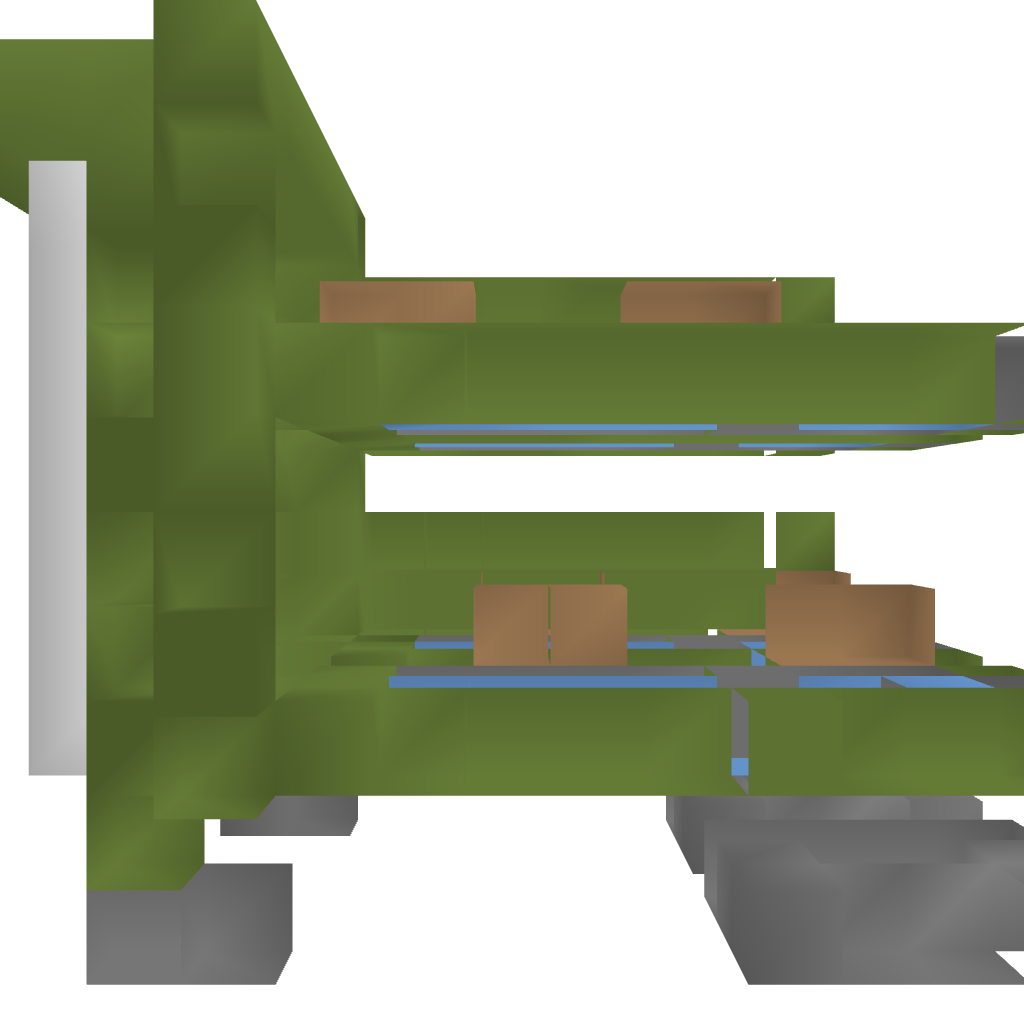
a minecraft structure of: multi tnt cannon(low range) bad low quality